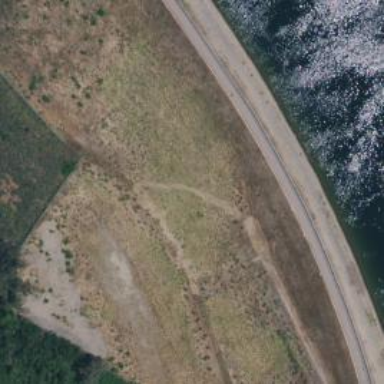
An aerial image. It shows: Dam across waterway.